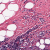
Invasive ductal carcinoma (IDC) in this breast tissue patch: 1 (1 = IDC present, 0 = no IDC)